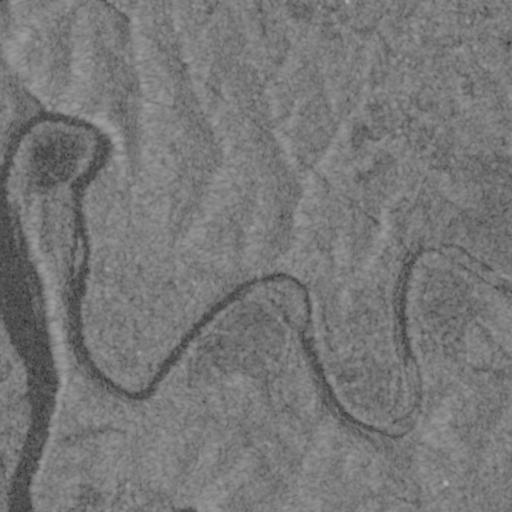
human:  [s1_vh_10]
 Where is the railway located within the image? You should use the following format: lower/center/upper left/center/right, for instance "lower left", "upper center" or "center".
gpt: The railway is located in the upper of the image.
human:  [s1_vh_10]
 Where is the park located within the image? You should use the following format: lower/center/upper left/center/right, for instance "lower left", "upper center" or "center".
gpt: There is no park in the image.

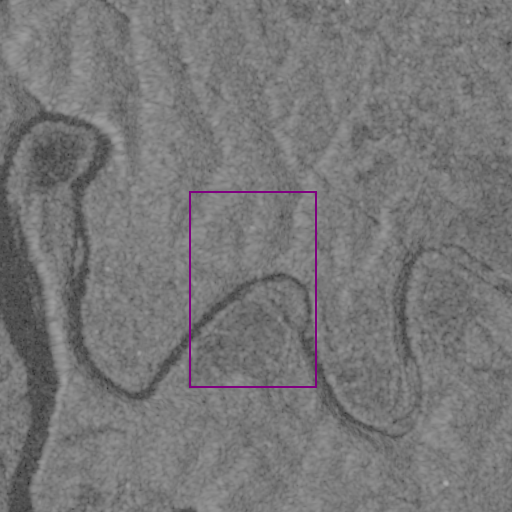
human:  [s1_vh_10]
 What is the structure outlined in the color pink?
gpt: There is no pink outline.
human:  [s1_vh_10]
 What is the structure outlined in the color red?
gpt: There is no structure outlined in red.